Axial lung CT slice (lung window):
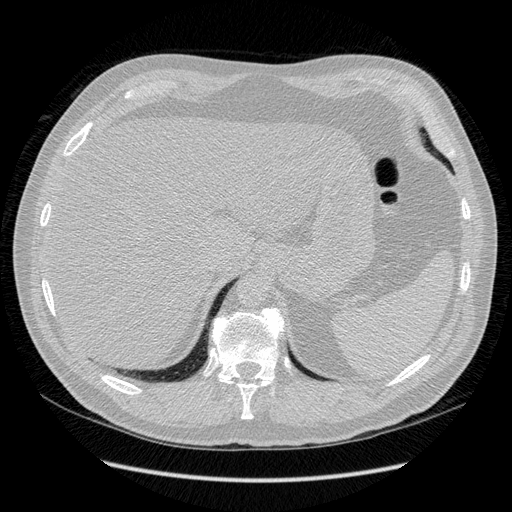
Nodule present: no